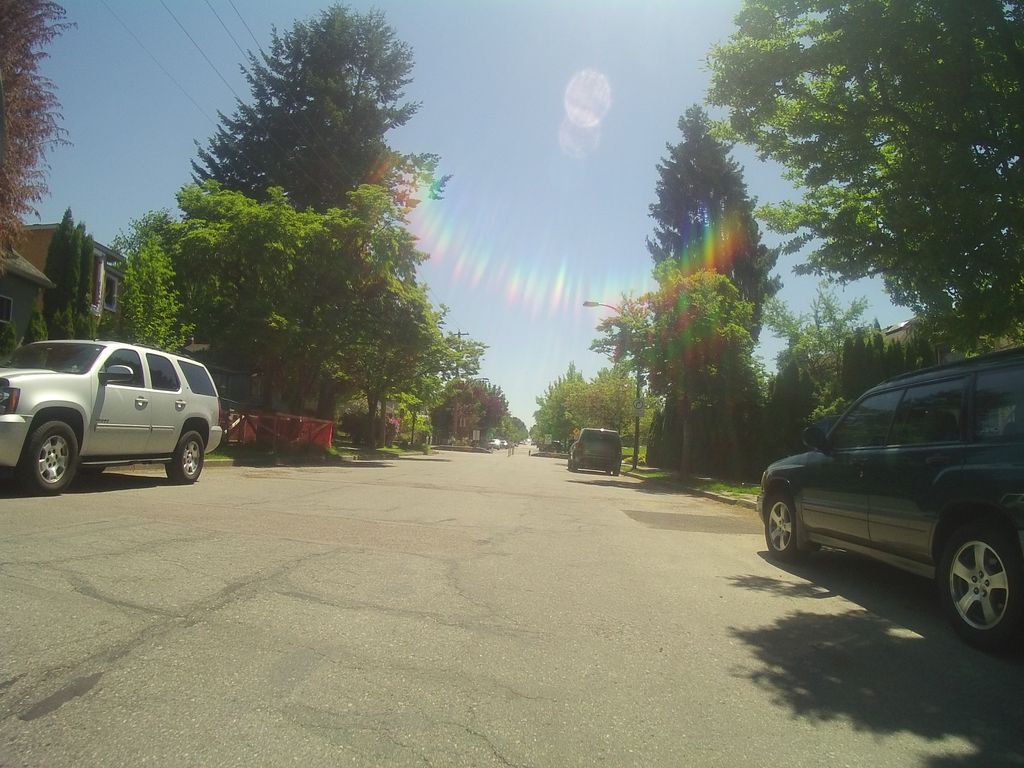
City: vancouver